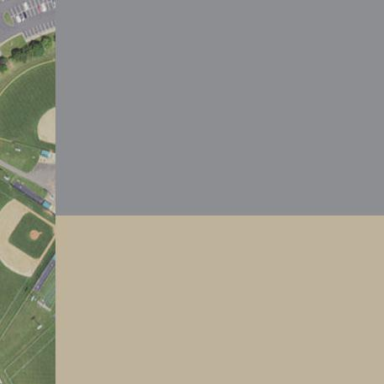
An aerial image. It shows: Softball pitch for leisure sports.